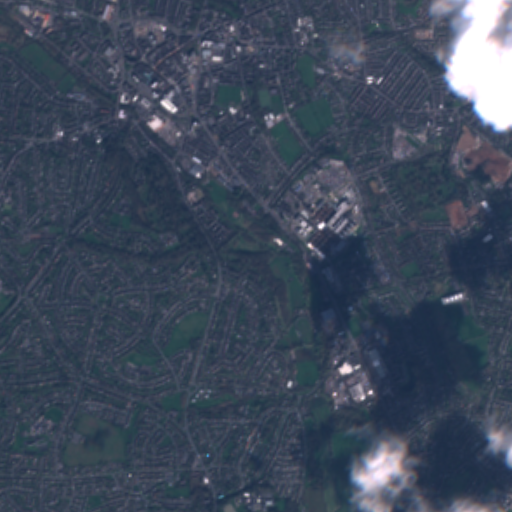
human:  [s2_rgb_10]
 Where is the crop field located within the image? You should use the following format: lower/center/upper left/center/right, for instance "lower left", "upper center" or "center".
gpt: The crop field is located in the lower center of the image.
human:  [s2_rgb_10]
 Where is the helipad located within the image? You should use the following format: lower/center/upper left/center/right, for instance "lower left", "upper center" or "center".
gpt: The helipad is located in the center right of the image.
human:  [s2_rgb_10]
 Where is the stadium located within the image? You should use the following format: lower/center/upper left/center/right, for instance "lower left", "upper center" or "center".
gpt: The stadium is located in the lower center of the image.
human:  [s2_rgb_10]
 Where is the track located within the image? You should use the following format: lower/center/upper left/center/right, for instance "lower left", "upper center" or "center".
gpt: The track is located in the lower center of the image.
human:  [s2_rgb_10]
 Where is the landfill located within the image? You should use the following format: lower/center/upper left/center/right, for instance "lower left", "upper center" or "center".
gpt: There is no landfill in the image.